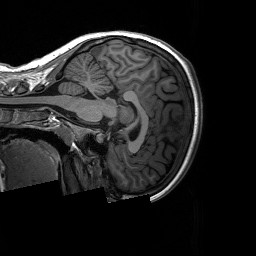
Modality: T1w
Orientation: sagittal
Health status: ill
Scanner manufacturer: siemens
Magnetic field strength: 3 T
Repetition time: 2.3 s
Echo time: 0.00226 s